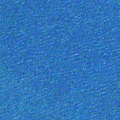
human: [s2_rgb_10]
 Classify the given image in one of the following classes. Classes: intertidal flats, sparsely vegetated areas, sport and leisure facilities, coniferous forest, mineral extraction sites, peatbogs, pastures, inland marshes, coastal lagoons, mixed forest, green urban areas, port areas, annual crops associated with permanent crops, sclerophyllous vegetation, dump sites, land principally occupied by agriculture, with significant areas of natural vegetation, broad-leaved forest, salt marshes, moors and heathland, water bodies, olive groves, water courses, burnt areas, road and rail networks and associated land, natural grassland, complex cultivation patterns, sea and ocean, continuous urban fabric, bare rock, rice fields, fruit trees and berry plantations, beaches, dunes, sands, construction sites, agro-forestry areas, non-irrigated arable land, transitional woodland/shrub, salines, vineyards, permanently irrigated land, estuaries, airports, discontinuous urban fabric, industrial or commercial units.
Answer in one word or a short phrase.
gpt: sea and ocean